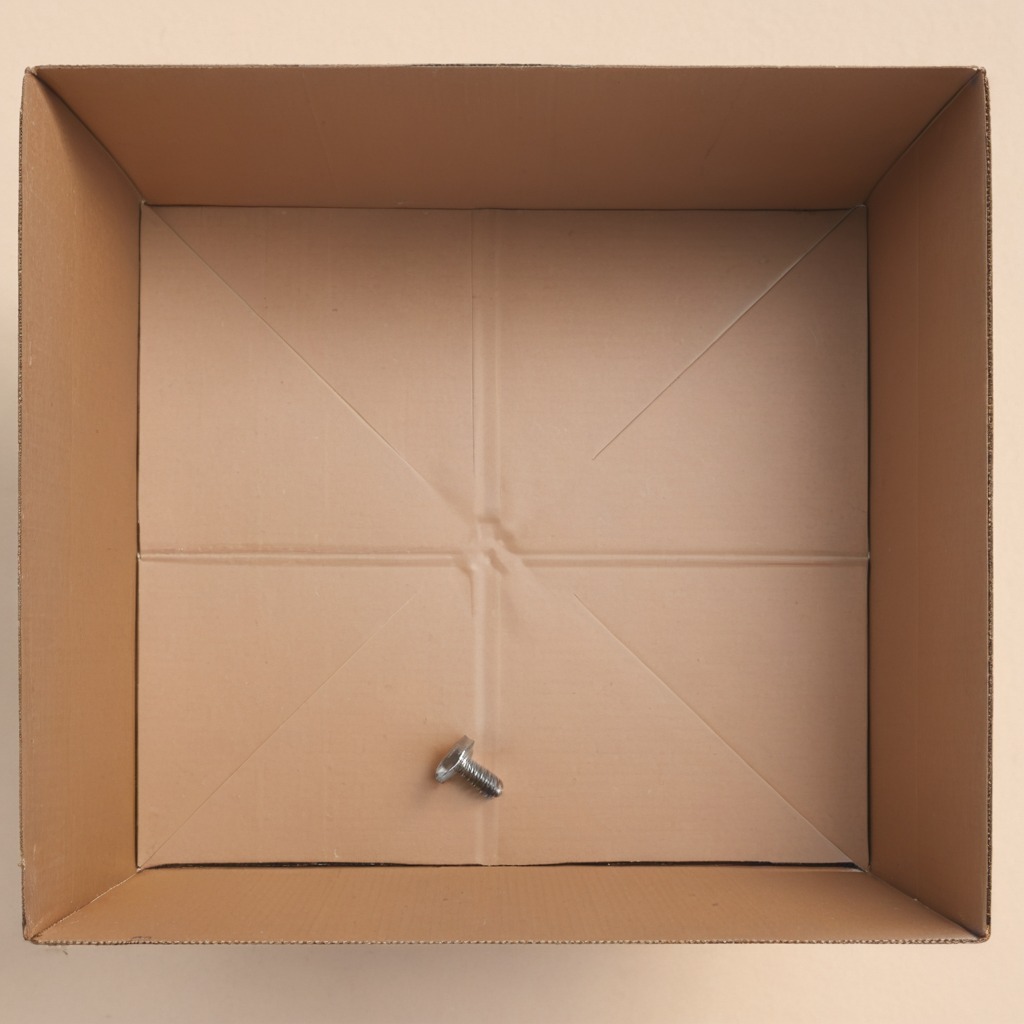
A metal screw lying on the cardboard box surface in an outdoor workshop during daytime bright natural light soft shadows slightly creased but